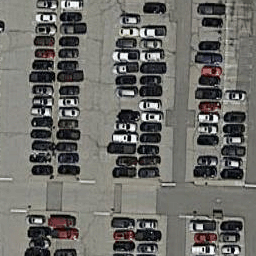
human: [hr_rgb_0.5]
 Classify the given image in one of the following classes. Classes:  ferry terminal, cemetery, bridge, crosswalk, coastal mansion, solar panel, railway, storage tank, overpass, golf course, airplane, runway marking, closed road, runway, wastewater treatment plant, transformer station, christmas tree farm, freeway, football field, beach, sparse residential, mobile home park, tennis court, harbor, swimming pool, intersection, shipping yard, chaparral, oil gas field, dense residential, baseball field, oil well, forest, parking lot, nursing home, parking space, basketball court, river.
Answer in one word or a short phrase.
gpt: parking lot